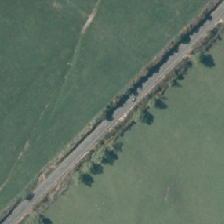
Land cover: herbaceous_freshwater_vege